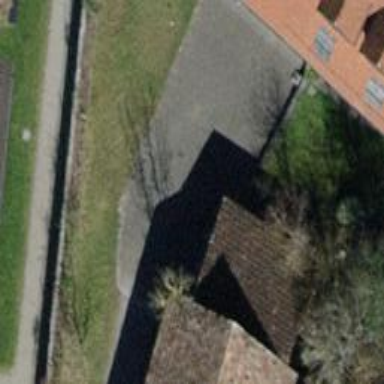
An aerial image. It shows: Shed.